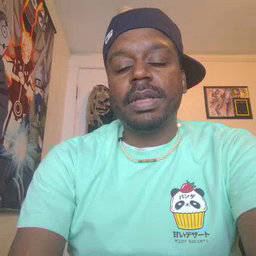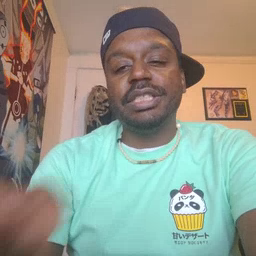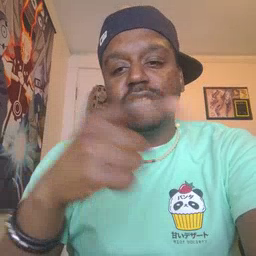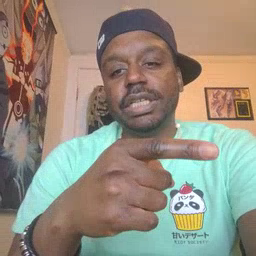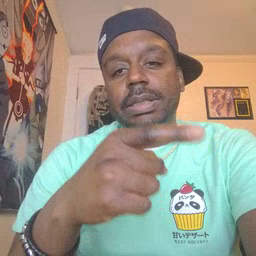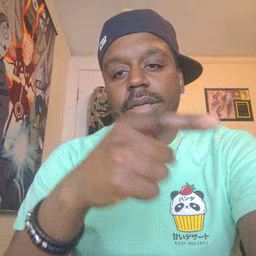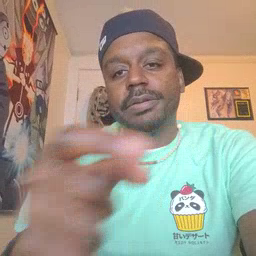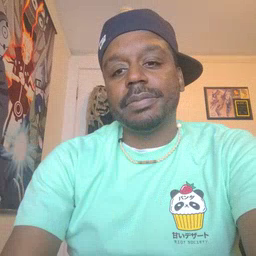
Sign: hesheit